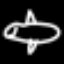
Label: airplane